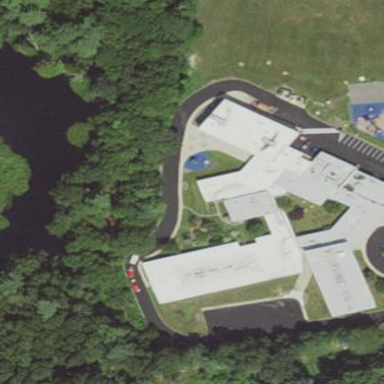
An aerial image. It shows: School.